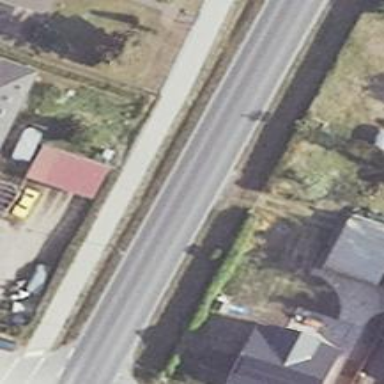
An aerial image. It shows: Secondary road with asphalt surface.